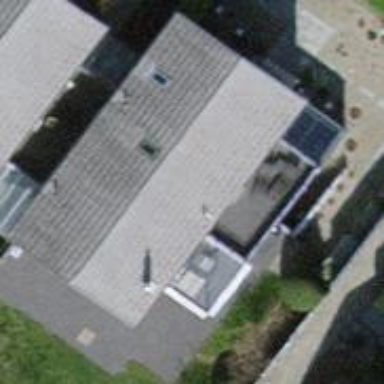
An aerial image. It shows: Terrace building with gabled roof. The roof is light grey and the building is light steel blue in color.